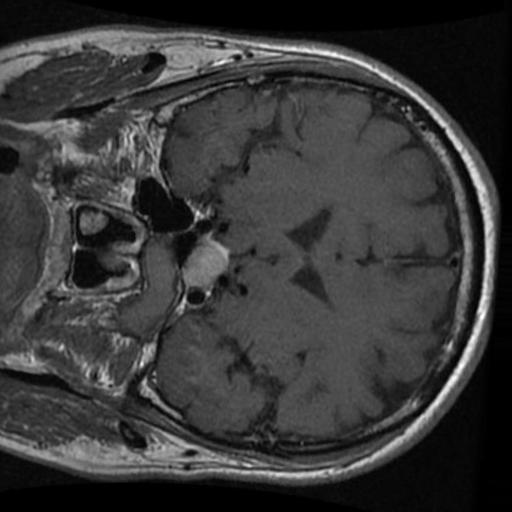
Label: brain_tumor